Question: > how to split an image into Equal Size '3x3,3x4,4x4,6x6,4x6,6x8' something like that
Conceptualize by given Image: Convert simple image into that form,

In Given Answer It is General Purpose algorithm to Split an Image into proper scaled It Gives out put Like
'''
1 4 7
2 5 8
3 6 9
'''
I Used Following Code ....But It Doesn't worked perfectally
Load Button Code:
'''
Image image1;
private void btn_Open_File_BG_Click(object sender, EventArgs e)
{
OpenFileDialog openDialog = new OpenFileDialog();
if (openDialog.ShowDialog() == DialogResult.OK)
{
image1 = new Bitmap(openDialog.FileName);
}
}
'''
Process Button Code:
'''
private void Img_BG_process_Click(object sender, EventArgs e)
{
int rows = 5;//No of Rows as per Desire
int columns = 6;//No of columns as per Desire
var imgarray = new Image[rows, columns];//Create Image Array of Size Rows X Colums
var img = image1;//Get Image from anywhere, From File Or Using Dialogbox used previously
int height = img.Height;
int width = img.Width;//Get image Height & Width of Input Image
int one_img_h = height / rows;
int one_img_w = width / columns;//You need Rows x Columns, So get 1/rows Height, 1/columns width of original Image
for (int i = 0; i < rows; i++)
{
for (int j = 0; j < columns; j++)
{
imgarray[i, j] = new Bitmap(one_img_w, one_img_h);//generating new bitmap
var graphics = Graphics.FromImage(imgarray[i, j]);
graphics.DrawImage(img, new Rectangle(0, 0, one_img_w, one_img_h), new Rectangle(i * one_img_w, j * one_img_h, one_img_w, one_img_h), GraphicsUnit.Pixel);//Generating Splitted Pieces of Image
graphics.Dispose();
}
}
//Image Is spitted You can use it by getting image from **imgarray[Rows, Columns]**
//Or You can Save it by using Following Code
var destinationFolderName = "";//Define a saving path
FolderBrowserDialog FolderBrowserDialog1 = new FolderBrowserDialog();
DialogResult result = FolderBrowserDialog1.ShowDialog();//Get folder Path Where splitted Image Saved
if (result == DialogResult.OK)
{
destinationFolderName = FolderBrowserDialog1.SelectedPath;
for (int i = 0; i < rows; i++)
{
for (int j = 0; j < columns; j++)
{
imgarray[i, j].Save(@"" + destinationFolderName + "/Image_" + i + "_" + j + ".jpg");//Save every image in Array [row][column] on local Path
}
}
}
}
'''
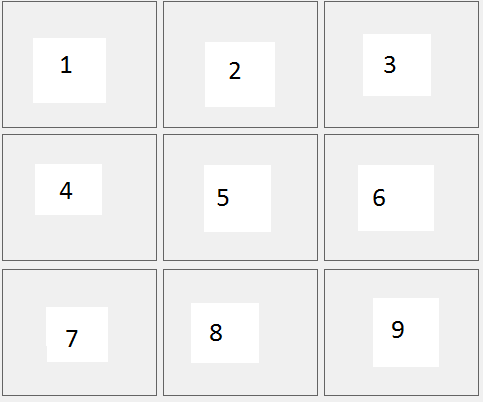
Answer: Load Button Code:
'''
Image image1;
private void btn_Open_File_BG_Click(object sender, EventArgs e)
{
OpenFileDialog openDialog = new OpenFileDialog();
if (openDialog.ShowDialog() == DialogResult.OK)
{
image1 = new Bitmap(openDialog.FileName);
}
}
'''
Process Button Code:
'''
private void Img_BG_process_Click(object sender, EventArgs e)
{
int rows = 5;//No of Rows as per Desire
int columns = 6;//No of columns as per Desire
var imgarray = new Image[rows, columns];//Create Image Array of Size Rows X Colums
var img = image1;//Get Image from anywhere, From File Or Using Dialogbox used previously
int height = img.Height;
int width = img.Width;//Get image Height & Width of Input Image
int one_img_h = height / rows;
int one_img_w = width / columns;//You need Rows x Columns, So get 1/rows Height, 1/columns width of original Image
for (int i = 0; i < rows; i++)
{
for (int j = 0; j < columns; j++)
{
imgarray[i, j] = new Bitmap(one_img_w, one_img_h);//generating new bitmap
var graphics = Graphics.FromImage(imgarray[i, j]);
graphics.DrawImage(img, new Rectangle(0, 0, one_img_w, one_img_h), new Rectangle(j * one_img_w, i * one_img_h, one_img_w, one_img_h), GraphicsUnit.Pixel);//Generating Splitted Pieces of Image
graphics.Dispose();
}
}
//Image Is spitted You can use it by getting image from **imgarray[Rows, Columns]**
//Or You can Save it by using Following Code
var destinationFolderName = "";//Define a saving path
FolderBrowserDialog FolderBrowserDialog1 = new FolderBrowserDialog();
DialogResult result = FolderBrowserDialog1.ShowDialog();//Get folder Path Where splitted Image Saved
if (result == DialogResult.OK)
{
destinationFolderName = FolderBrowserDialog1.SelectedPath;
for (int i = 0; i < rows; i++)
{
for (int j = 0; j < columns; j++)
{
imgarray[i, j].Save(@"" + destinationFolderName + "/Image_" + i + "_" + j + ".jpg");//Save every image in Array [row][column] on local Path
}
}
}
}
'''
I think you use inadvertently "'j * one_img_w, i * one_img_h'" in
SO it convert rows into columns and columns into rows